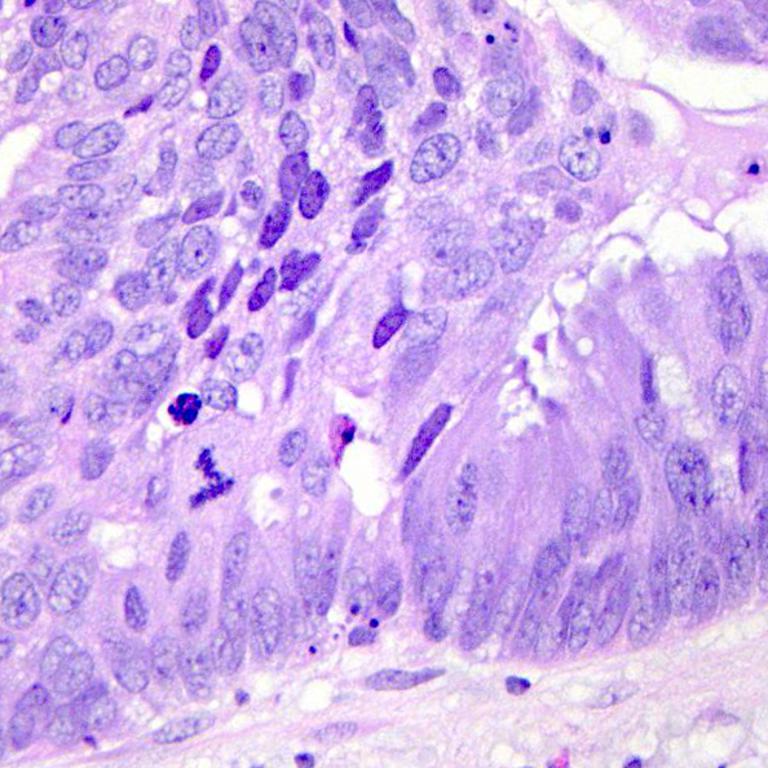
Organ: colon
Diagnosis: adenocarcinomas